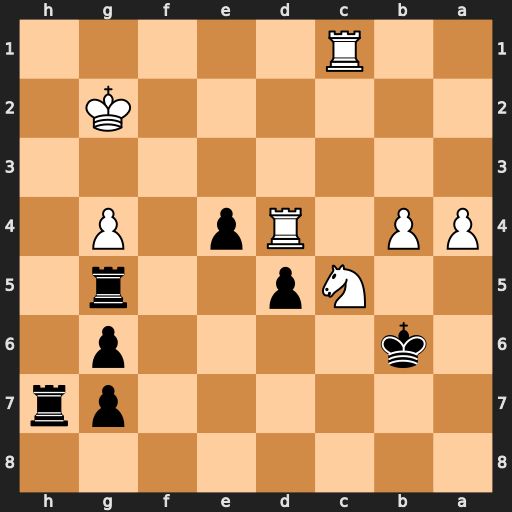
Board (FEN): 8/6pr/1k4p1/2Np2r1/PP1Rp1P1/8/6K1/2R5
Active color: b
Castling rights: -
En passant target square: -
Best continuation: Rxg4+ Kf2 e3+ Kxe3 Rh3+